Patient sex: M
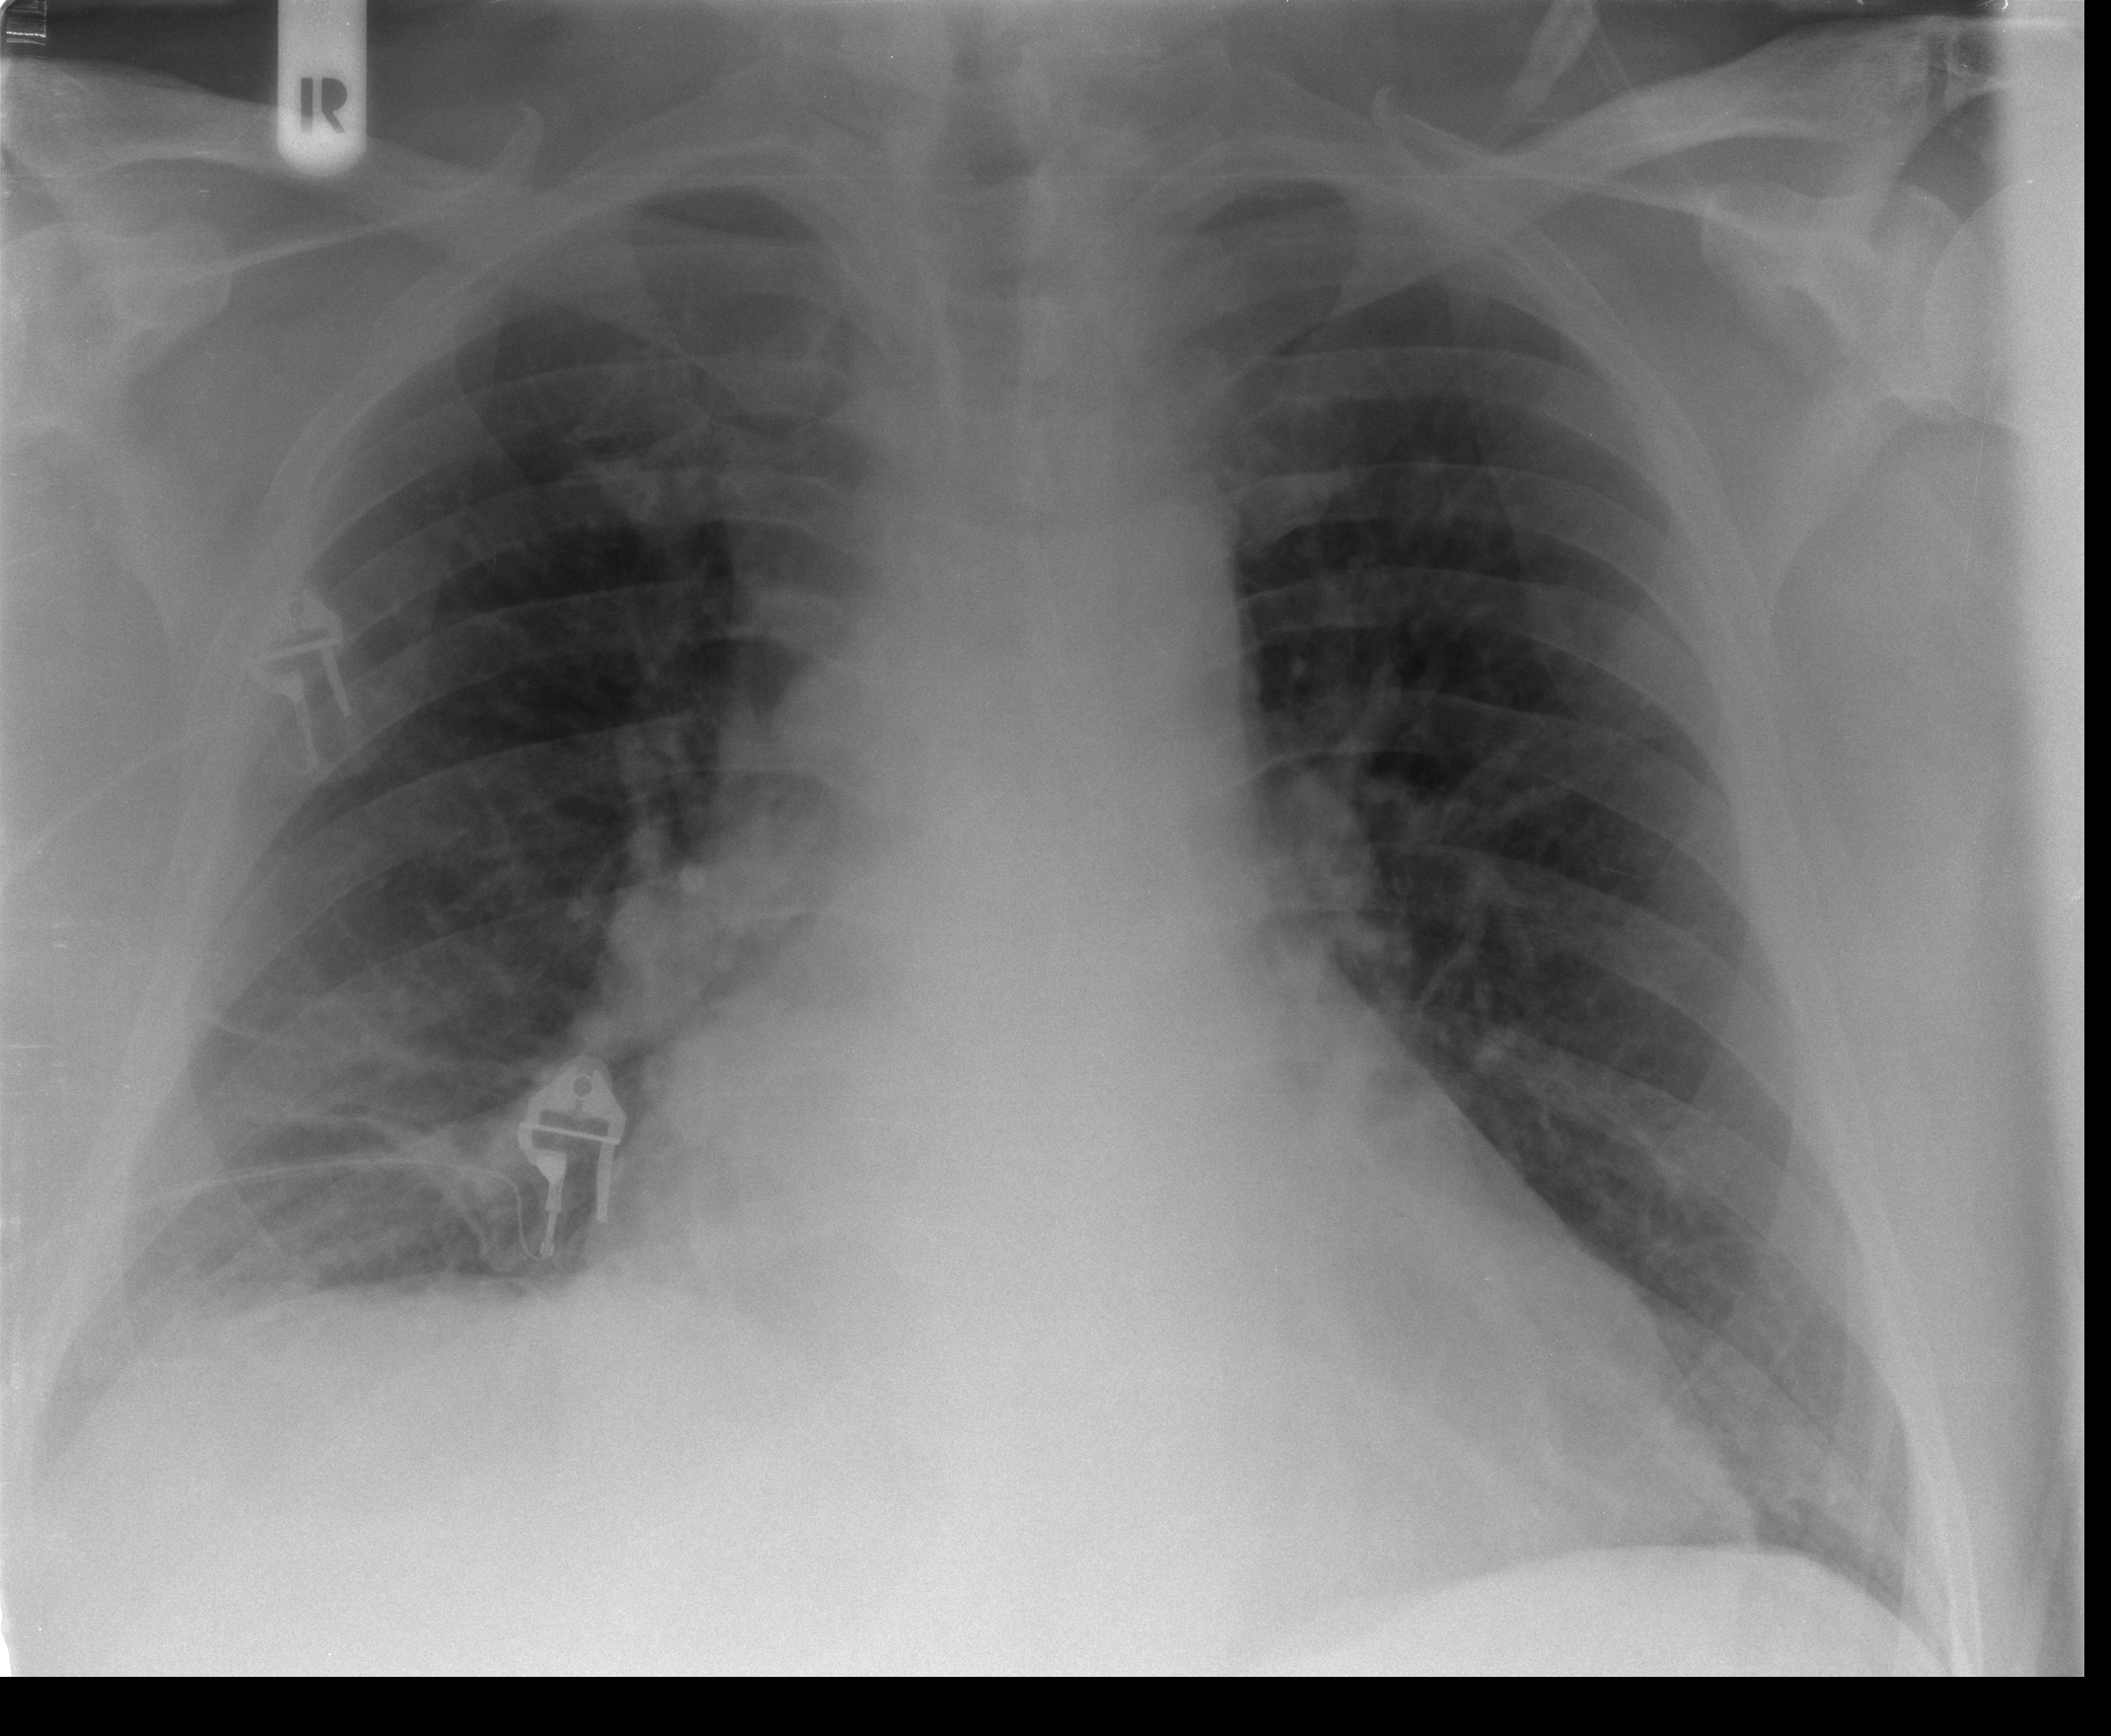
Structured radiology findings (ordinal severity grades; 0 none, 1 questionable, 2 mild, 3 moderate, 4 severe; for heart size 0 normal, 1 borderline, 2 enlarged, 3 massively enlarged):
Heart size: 2
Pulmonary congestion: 2
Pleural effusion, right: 0
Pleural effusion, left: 0
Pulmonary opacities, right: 0
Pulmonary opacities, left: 0
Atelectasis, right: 2
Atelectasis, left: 2